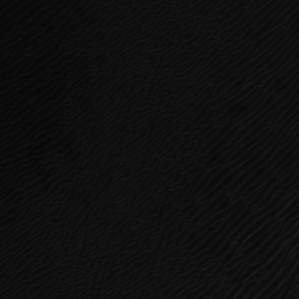
Label: frost